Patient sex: M
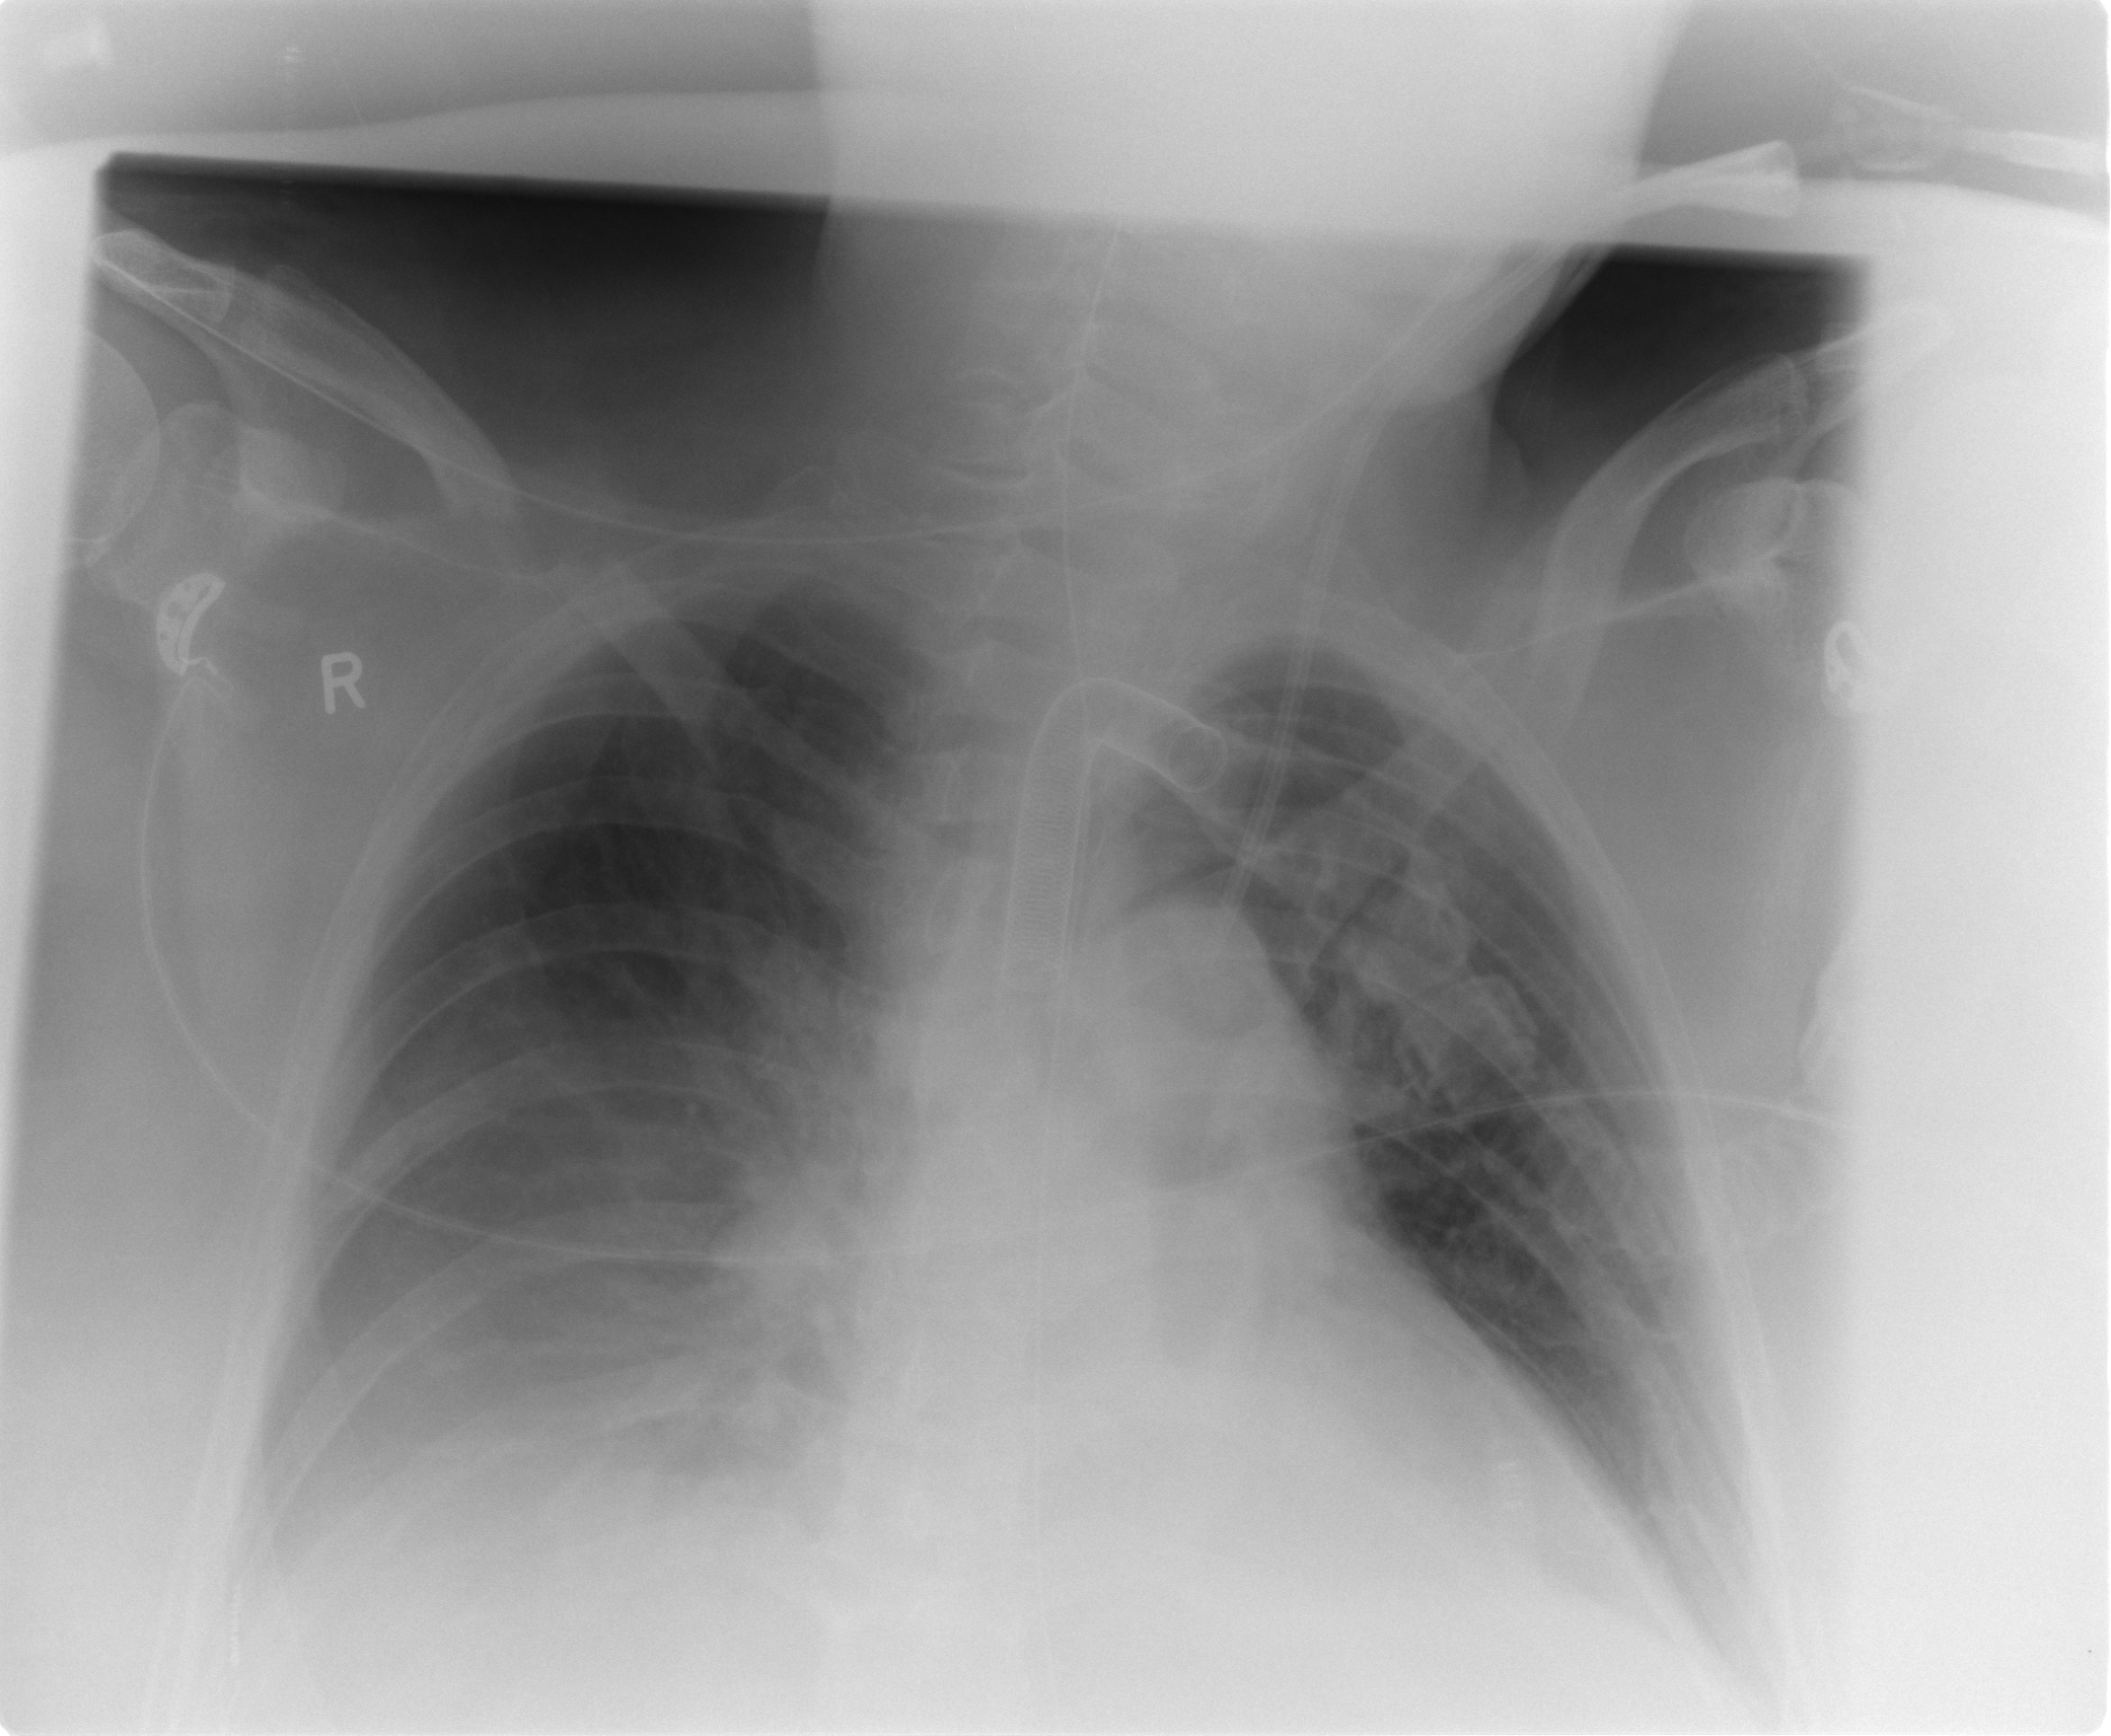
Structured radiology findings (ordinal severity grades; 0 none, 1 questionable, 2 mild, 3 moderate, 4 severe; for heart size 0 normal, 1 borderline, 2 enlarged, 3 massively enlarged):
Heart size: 2
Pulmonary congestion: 2
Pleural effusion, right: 3
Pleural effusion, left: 2
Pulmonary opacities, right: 0
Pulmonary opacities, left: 0
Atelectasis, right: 3
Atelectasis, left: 2